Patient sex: M
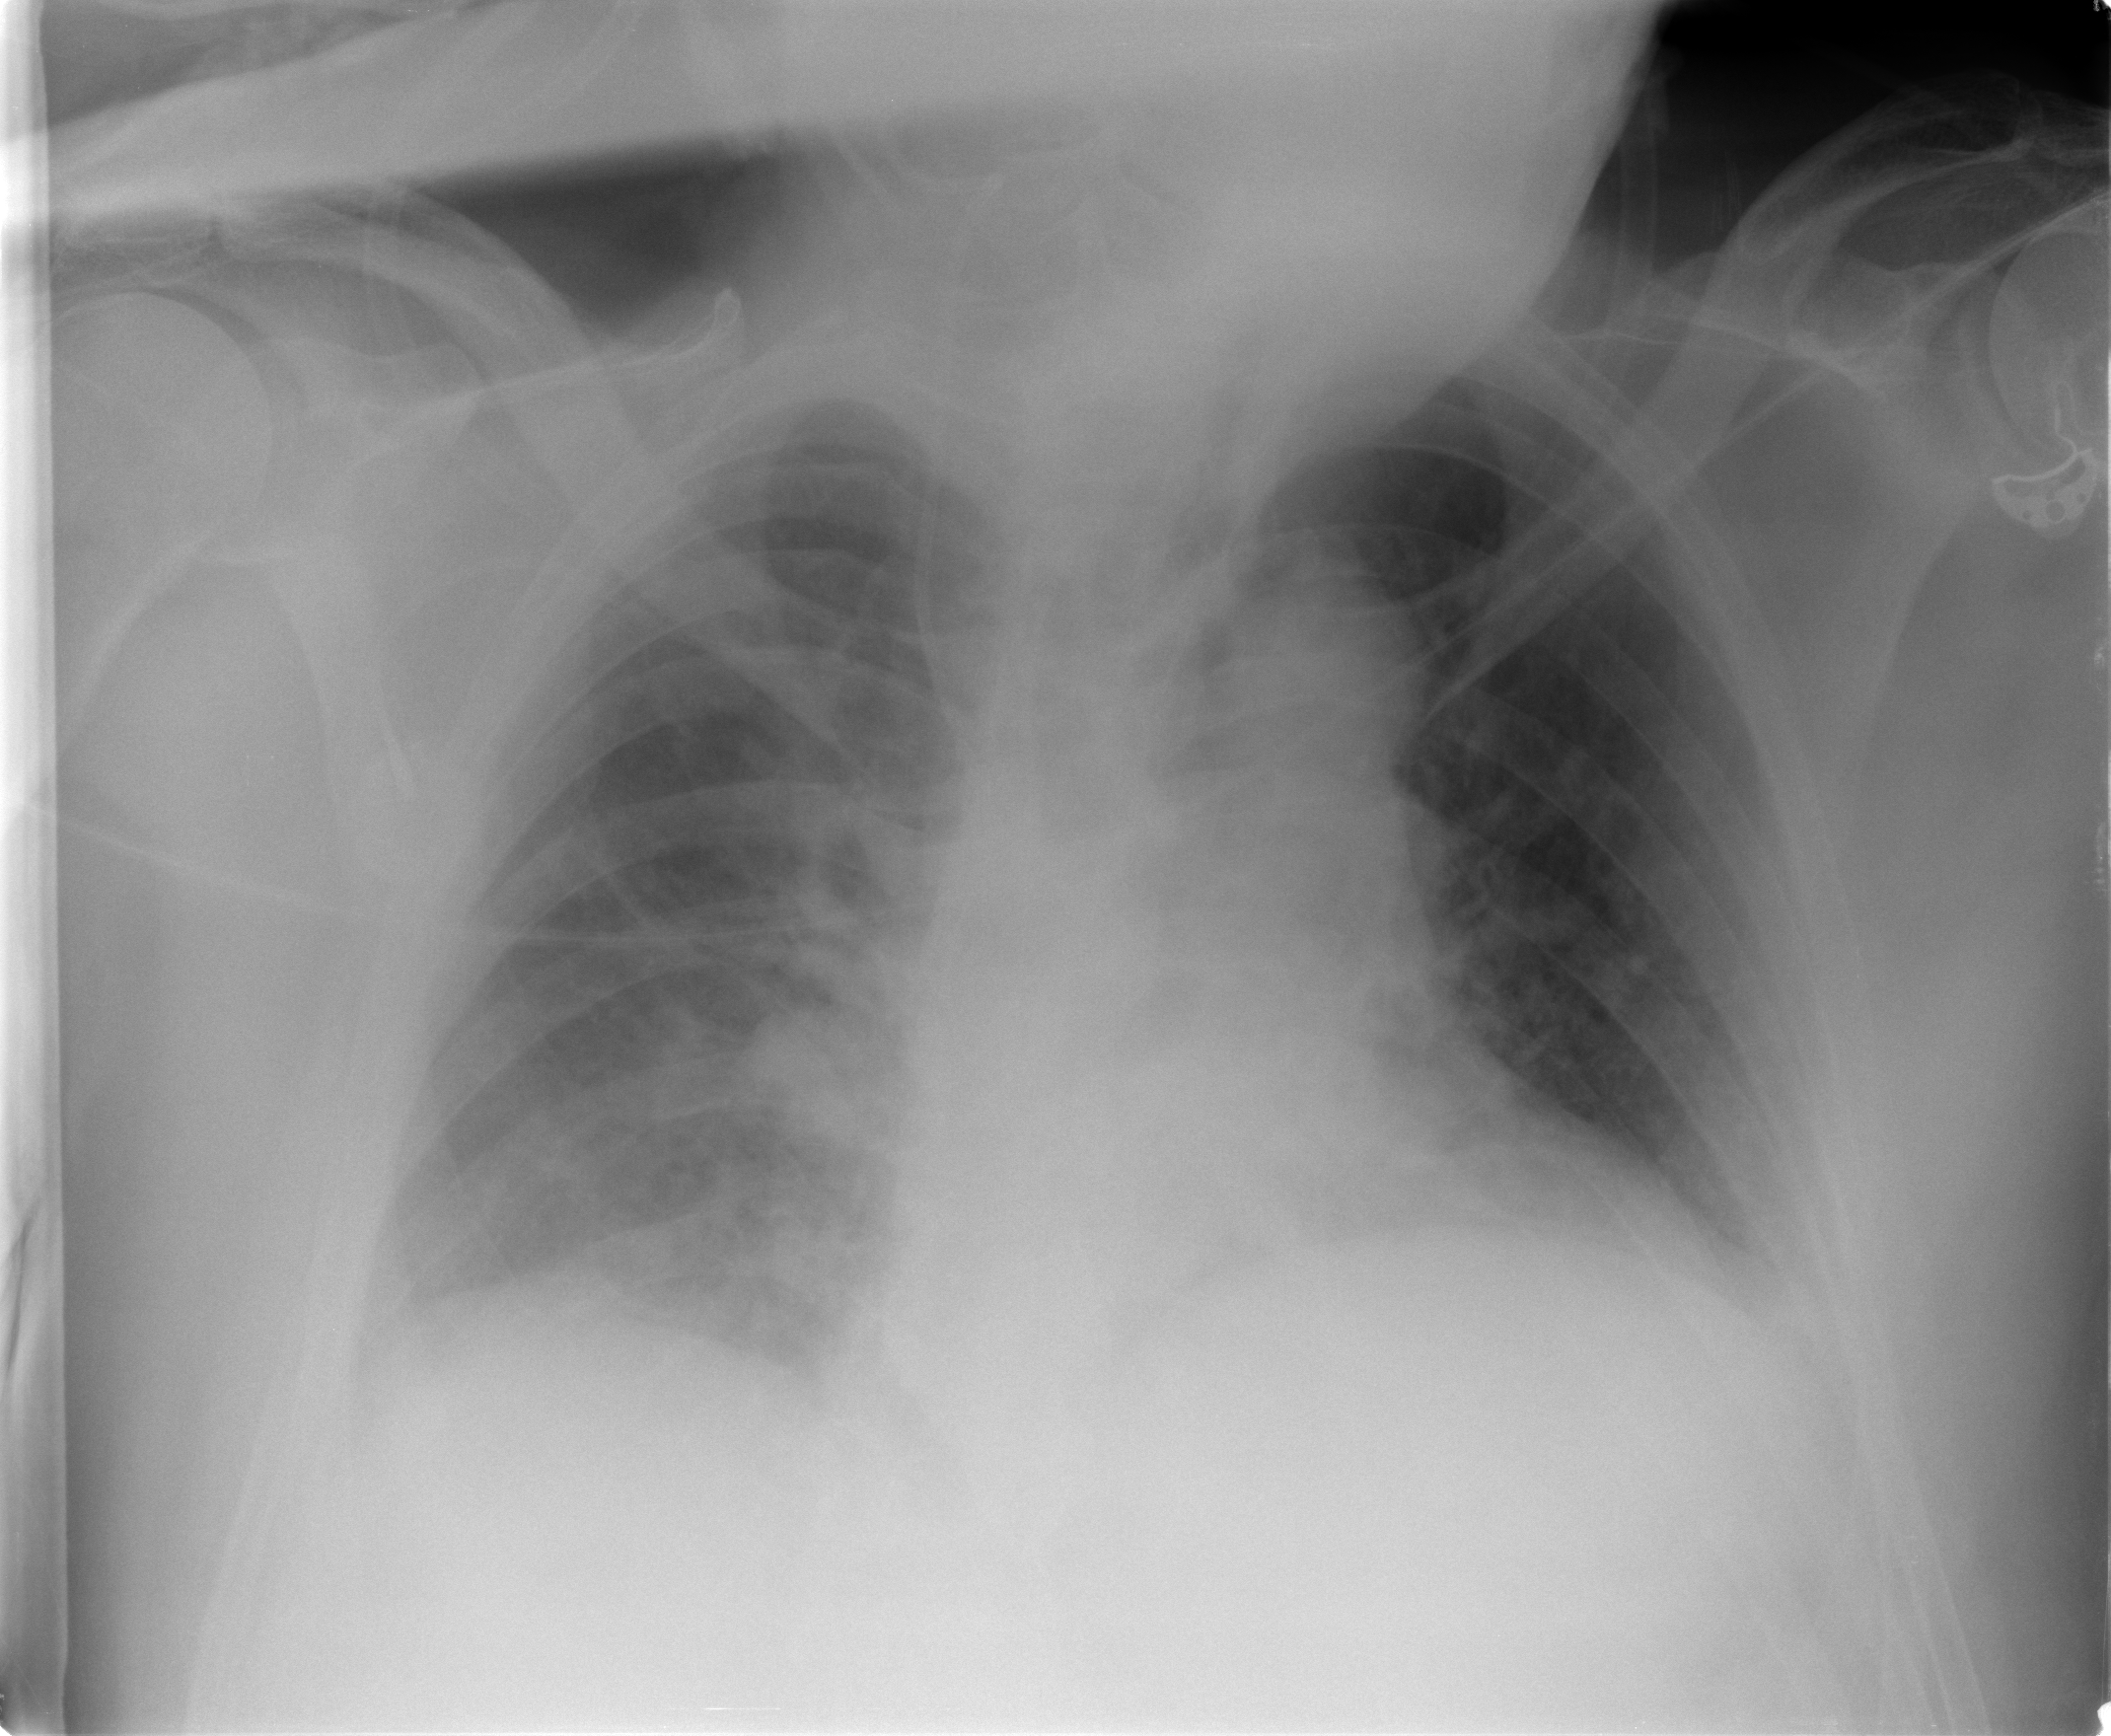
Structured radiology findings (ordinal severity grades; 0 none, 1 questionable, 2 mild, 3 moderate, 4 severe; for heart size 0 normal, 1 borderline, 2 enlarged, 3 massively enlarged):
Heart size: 1
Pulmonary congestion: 2
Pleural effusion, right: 3
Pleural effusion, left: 2
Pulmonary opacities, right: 2
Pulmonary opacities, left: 0
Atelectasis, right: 2
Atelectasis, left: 2